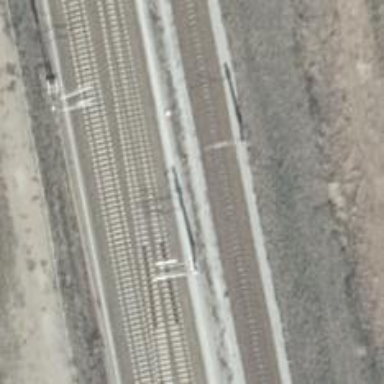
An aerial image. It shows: Railway with electrified contact lines.